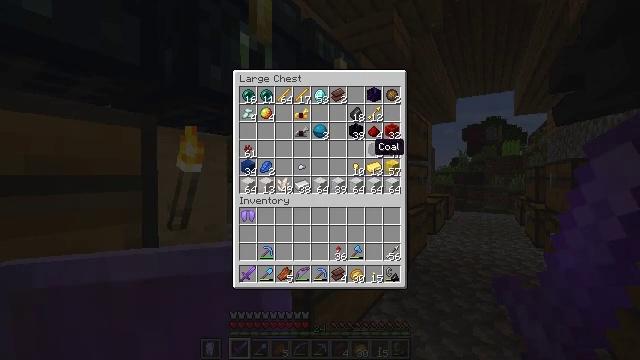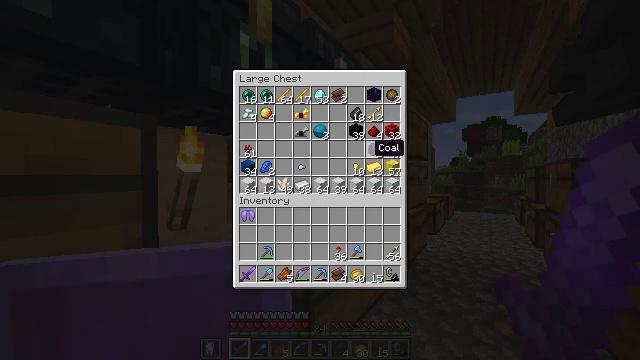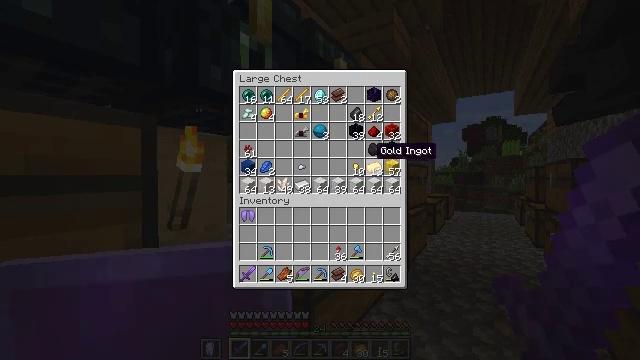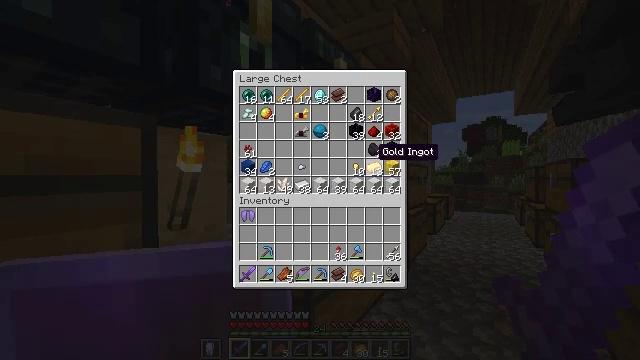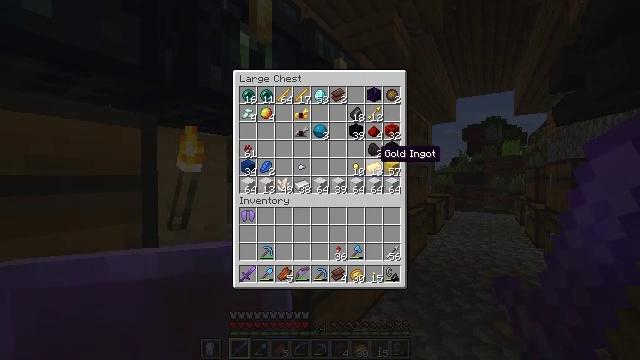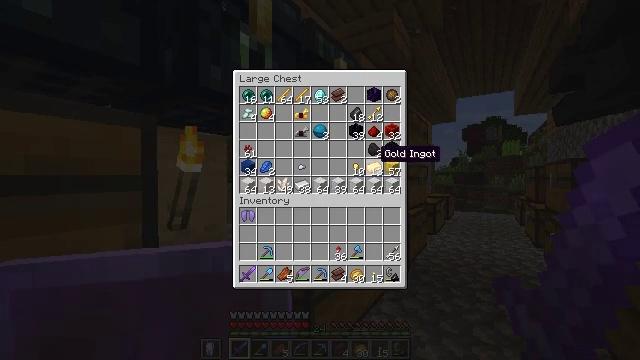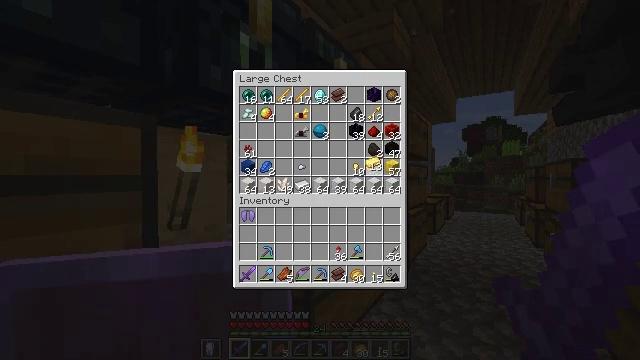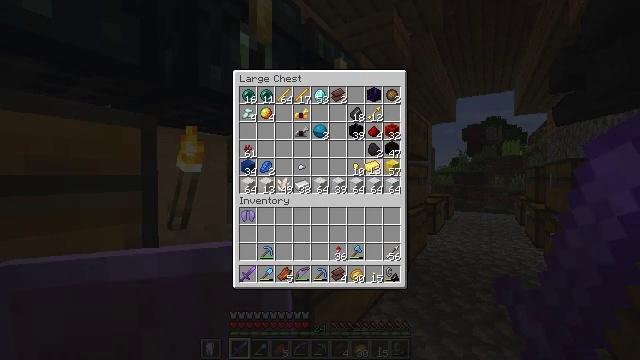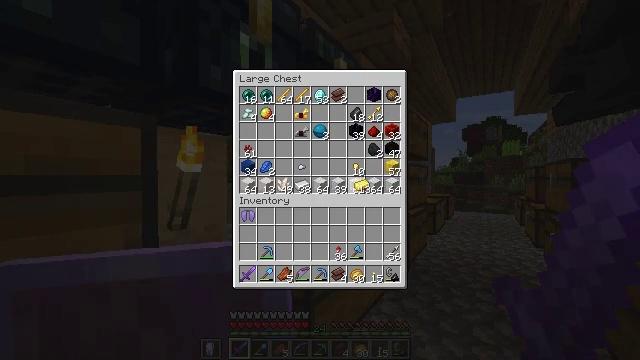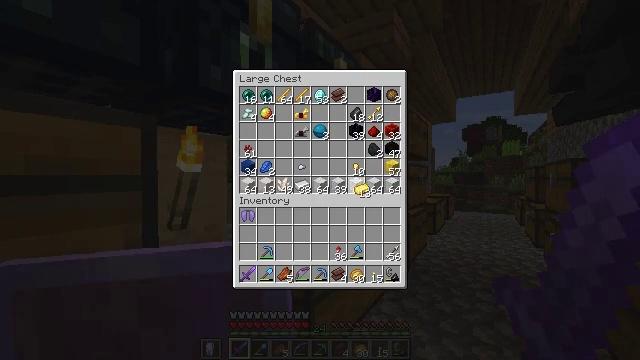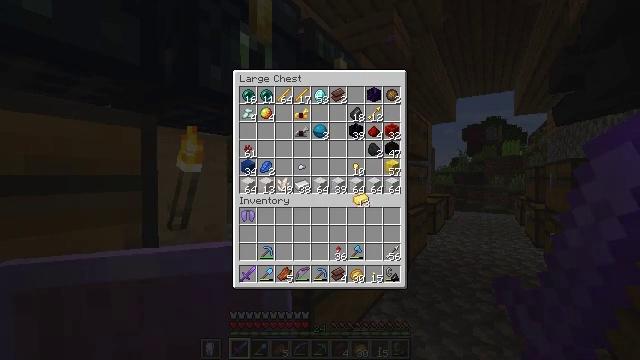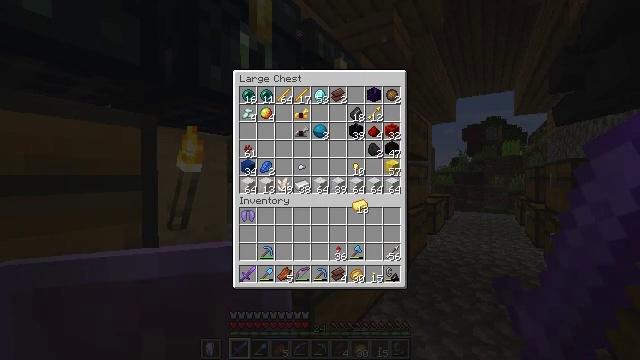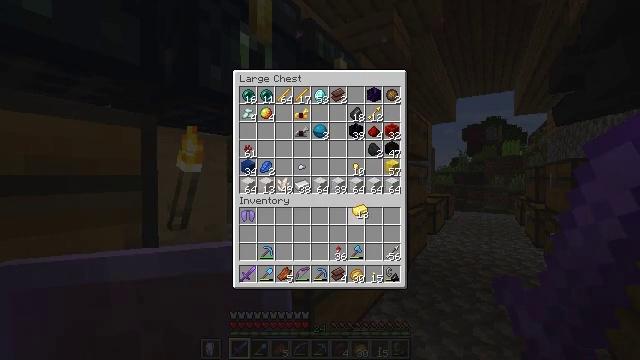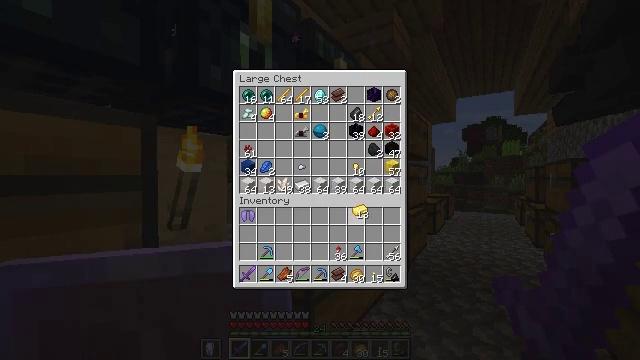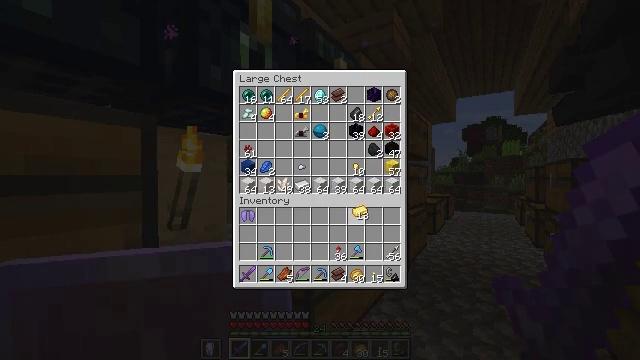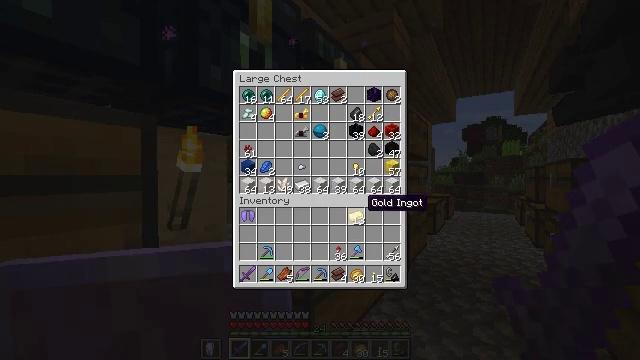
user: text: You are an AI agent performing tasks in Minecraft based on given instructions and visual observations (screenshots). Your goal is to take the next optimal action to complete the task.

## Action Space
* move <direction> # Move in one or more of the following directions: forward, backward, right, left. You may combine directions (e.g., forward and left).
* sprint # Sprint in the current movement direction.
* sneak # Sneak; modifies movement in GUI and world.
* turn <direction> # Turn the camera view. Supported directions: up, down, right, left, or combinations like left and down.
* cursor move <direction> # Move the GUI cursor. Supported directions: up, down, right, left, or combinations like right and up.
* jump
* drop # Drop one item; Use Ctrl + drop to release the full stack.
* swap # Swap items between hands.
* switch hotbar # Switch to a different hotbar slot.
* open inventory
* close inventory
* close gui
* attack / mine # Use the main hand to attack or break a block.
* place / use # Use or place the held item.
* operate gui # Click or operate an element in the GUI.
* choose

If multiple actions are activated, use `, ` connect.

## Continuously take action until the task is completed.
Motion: motion action
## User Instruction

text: Use the crafting table to make a netherite ingot.
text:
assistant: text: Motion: no_op
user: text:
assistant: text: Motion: no_op
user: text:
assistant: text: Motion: no_op
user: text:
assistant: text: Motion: no_op
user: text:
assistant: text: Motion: no_op
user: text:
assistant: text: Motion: operate gui
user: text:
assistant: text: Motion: operate gui
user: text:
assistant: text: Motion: cursor move left and down
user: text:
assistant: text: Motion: no_op
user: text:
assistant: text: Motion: cursor move down
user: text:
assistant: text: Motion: no_op
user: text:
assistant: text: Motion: no_op
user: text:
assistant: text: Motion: operate gui
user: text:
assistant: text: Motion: operate gui
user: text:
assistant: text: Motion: no_op
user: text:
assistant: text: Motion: no_op
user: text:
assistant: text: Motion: no_op
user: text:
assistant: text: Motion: no_op
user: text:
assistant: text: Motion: close gui
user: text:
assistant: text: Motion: turn left and down, open inventory
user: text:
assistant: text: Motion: turn left and down
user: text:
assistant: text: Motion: move right, turn left and down
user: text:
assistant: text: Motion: move right, turn left and down
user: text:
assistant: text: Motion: turn left and down
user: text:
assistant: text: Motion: turn left and down
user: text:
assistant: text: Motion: turn left and down
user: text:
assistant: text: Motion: turn left and down
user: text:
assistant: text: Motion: turn down
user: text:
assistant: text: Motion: use / place
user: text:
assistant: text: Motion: use / place